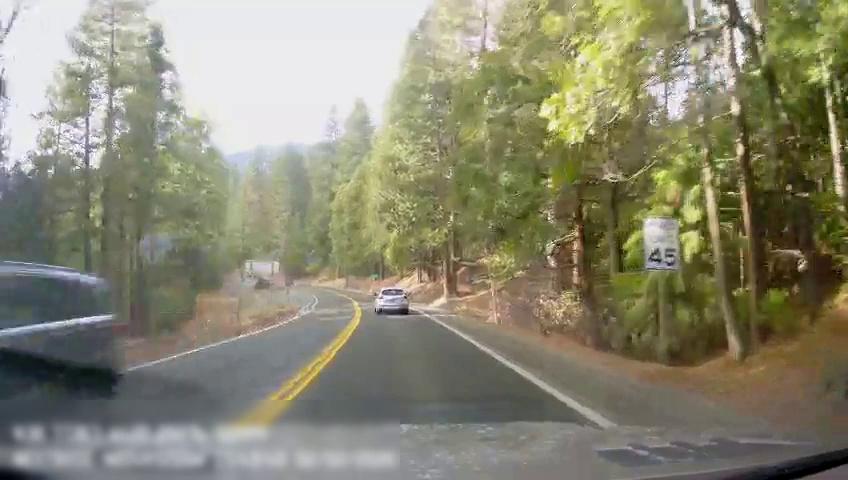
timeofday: Day
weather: Sunny
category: Drivable Space
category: Vehicles | SUV
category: Vehicles | Car
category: Lanes | Opposite Lane
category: Lanes | Current Lane
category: Lanes | Current Lane
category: Lanes | Current Lane
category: Traffic | Signs